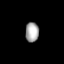
Tissue: lung
Cell type: Endothelial cells
Senescence score: 0.6196
Nuclear area (px): 260
Mean DAPI intensity: 167.554